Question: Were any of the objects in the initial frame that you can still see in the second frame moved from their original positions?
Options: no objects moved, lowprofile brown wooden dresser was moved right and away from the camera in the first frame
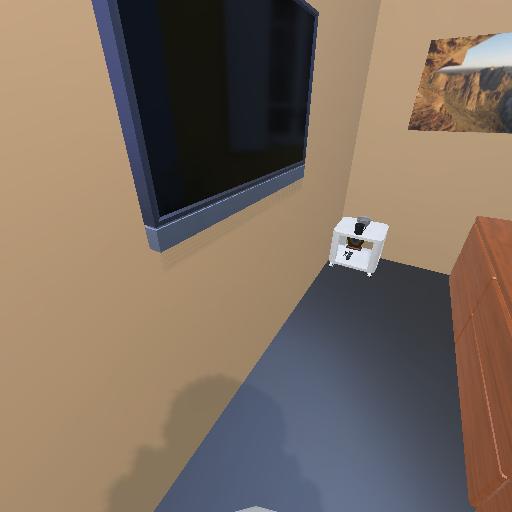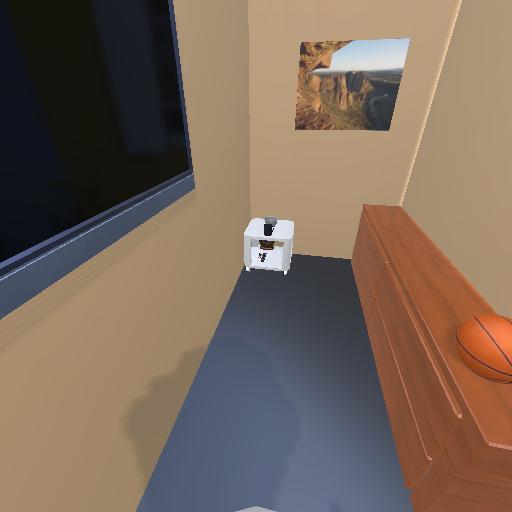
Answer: no objects moved